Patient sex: M
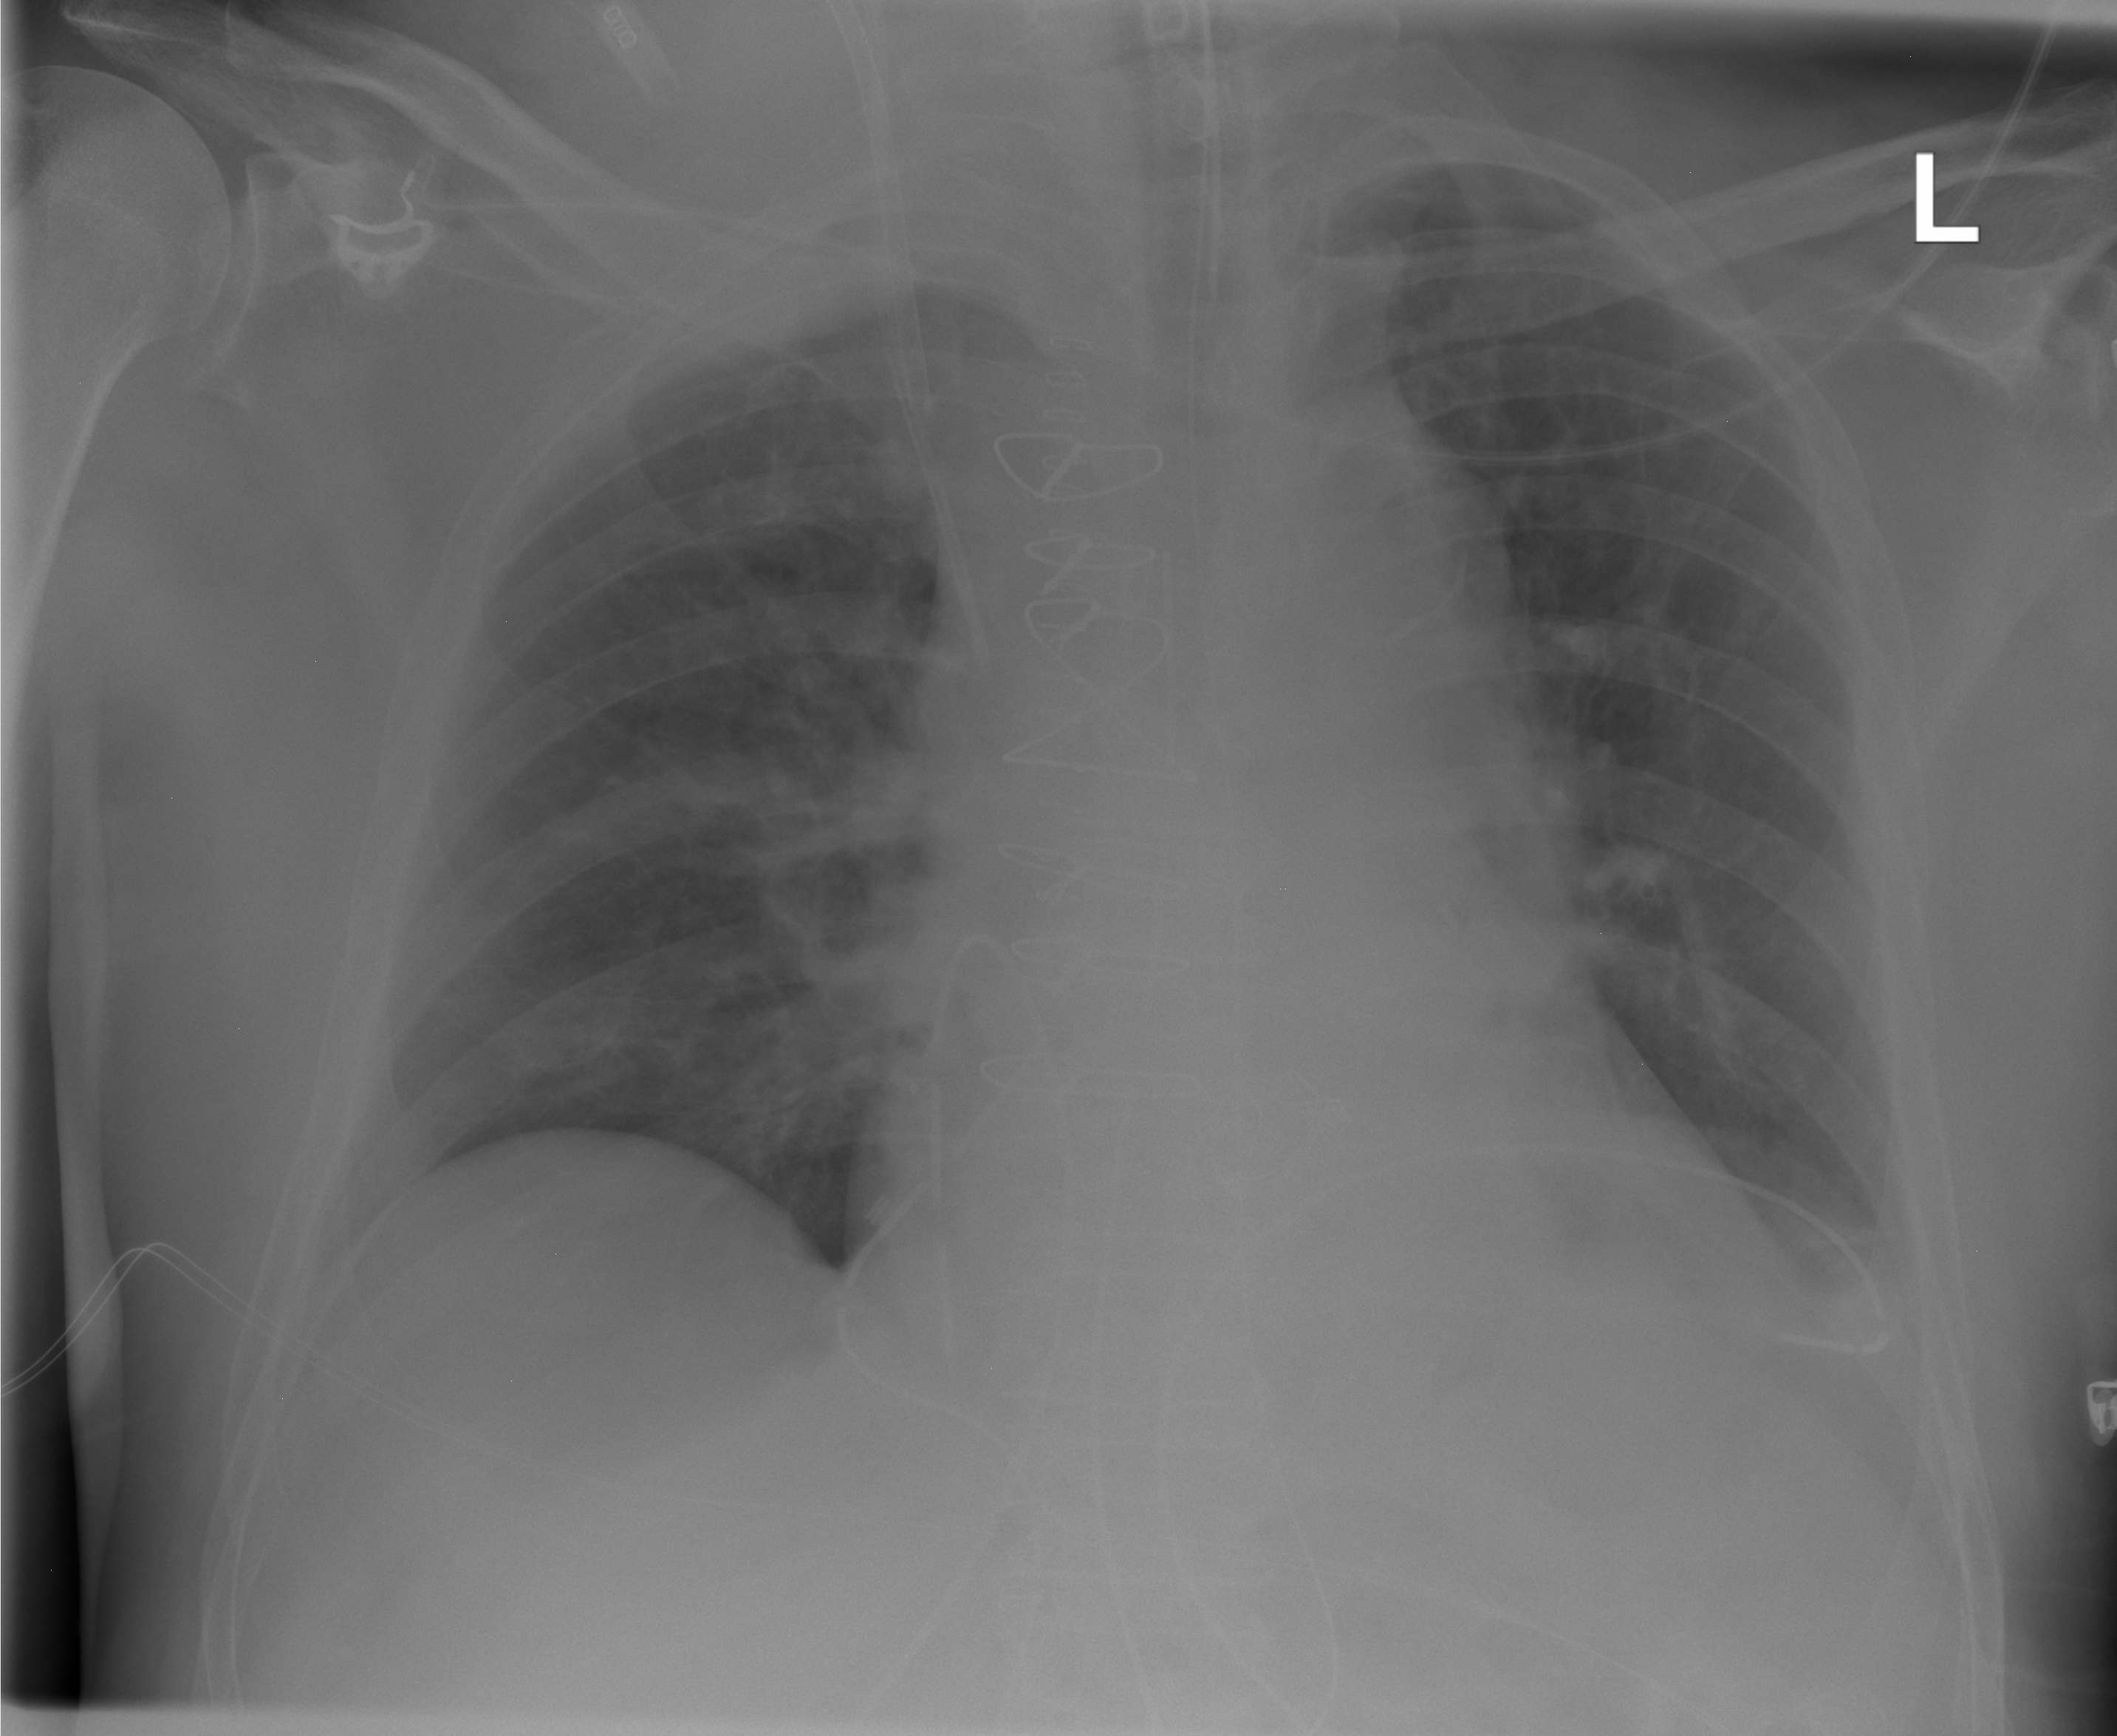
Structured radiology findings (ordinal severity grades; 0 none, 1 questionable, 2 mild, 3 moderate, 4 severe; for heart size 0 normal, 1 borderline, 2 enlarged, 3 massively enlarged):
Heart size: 0
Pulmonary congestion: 0
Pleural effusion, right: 0
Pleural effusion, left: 0
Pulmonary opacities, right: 0
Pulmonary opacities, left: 0
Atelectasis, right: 0
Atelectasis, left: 0